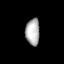
Tissue: lung
Cell type: Fibroblasts
Senescence score: 0.5687
Nuclear area (px): 364
Mean DAPI intensity: 177.418